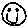
Label: smiley face